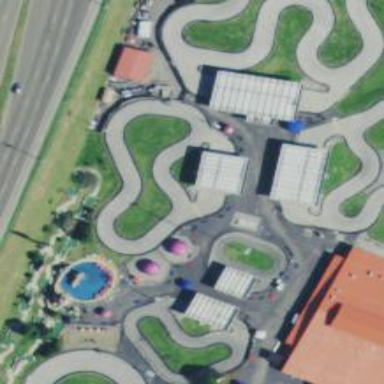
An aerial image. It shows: Karting raceway for sports activities.